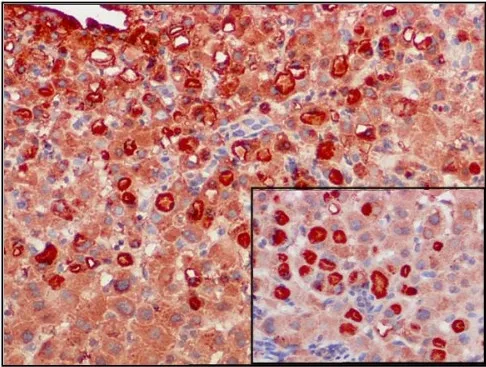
Strong and diffuse immunohistochemical positivity of the inclusions for fibrinogen, x40. Inset: Same area with higher magnification. (x200).
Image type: pathology (immunostaining)